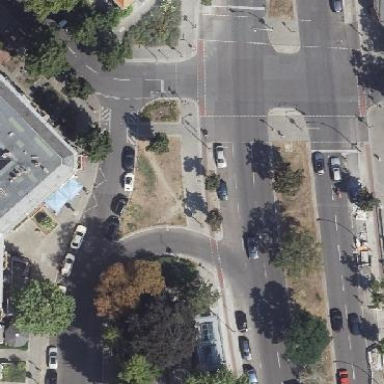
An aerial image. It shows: Traffic island.